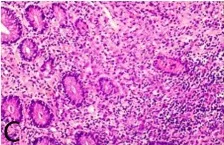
(C-E) Hematoxylin and eosin staining suggested poorly differentiated adenocarcinoma, infiltrating the whole gastric wall (T3), carcinoma infiltration in the nerve bundle, no tumor thrombus in the vascular, no cancer involvement in the distal resection margin, and no cancer metastasis in the omentum tissue. The lymph nodes in the greater curvature of the stomach showed cancer metastasis.
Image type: pathology (h&e)